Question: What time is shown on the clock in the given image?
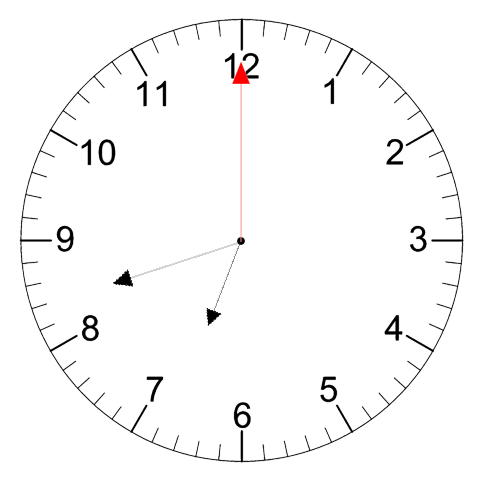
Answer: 06:42:00